Question: I have a C# application that can be launched from the windows explorer context menu when certain file types are selected:

I need to be able debug the application from the first line of code (ie I don't have time to launch it and attach to process) Is it possible to debug my application in visual studio when I launch it from the context menu?
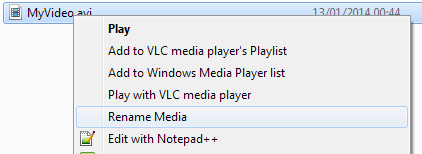
Answer: If the application is already running, just select Debug -> Attach to Process and then pick the process from the list.
If you are trying to debug the startup code of your application, you will need to try another approach because the code will be done executing by the time you are able to attach to the process. In this case, if you are able to modify the code (and it sounds like you are), I would recommend adding this code somewhere in your application startup:
'''
Debugger.Break();
'''
When the process hits this line, it will pop up the dialog which says "would you like to debug?" and you can say yes and it will attach the Visual Studio debugger, with execution paused at that line.
Here is the docs for the Break() method:
<URL>